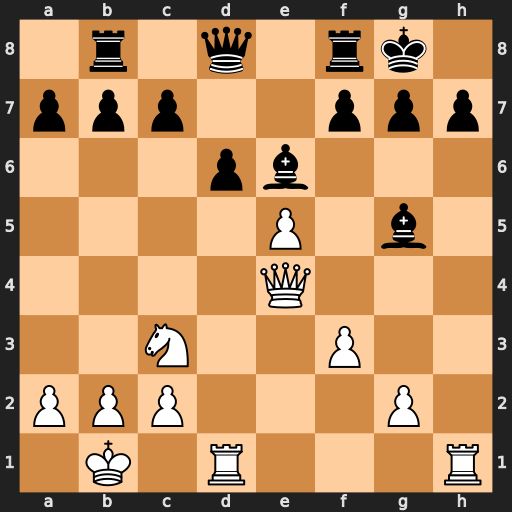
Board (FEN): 1r1q1rk1/ppp2ppp/3pb3/4P1b1/4Q3/2N2P2/PPP3P1/1K1R3R
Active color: w
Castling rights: -
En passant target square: -
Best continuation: Qxh7#